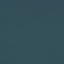
Label: SeaLake